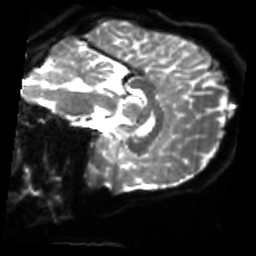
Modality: sbref
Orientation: sagittal
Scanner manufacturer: siemens
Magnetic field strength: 3 T
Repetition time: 4 s
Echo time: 0.0594 s